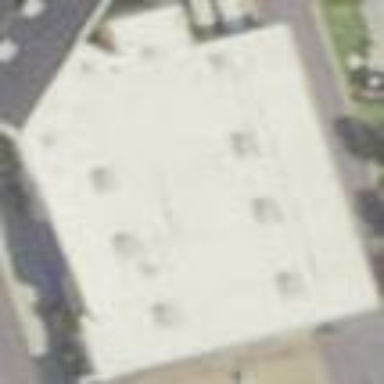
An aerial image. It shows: Building.